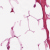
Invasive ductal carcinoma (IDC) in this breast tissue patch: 0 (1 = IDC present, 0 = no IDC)